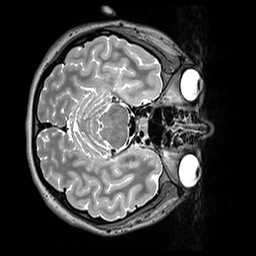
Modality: T2w
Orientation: axial
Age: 20
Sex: female
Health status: healthy
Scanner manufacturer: siemens
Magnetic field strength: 3 T
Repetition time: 3.2 s
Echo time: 0.412 s